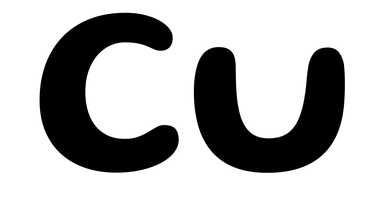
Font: Gluten_Medium